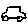
Label: car